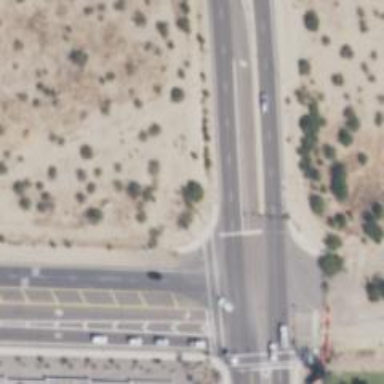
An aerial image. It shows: Solid stop line on the road.